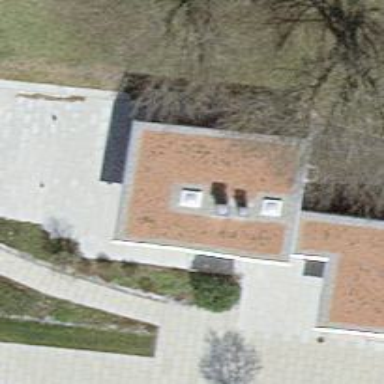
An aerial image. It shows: Kiosk.